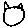
Label: cat